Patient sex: M
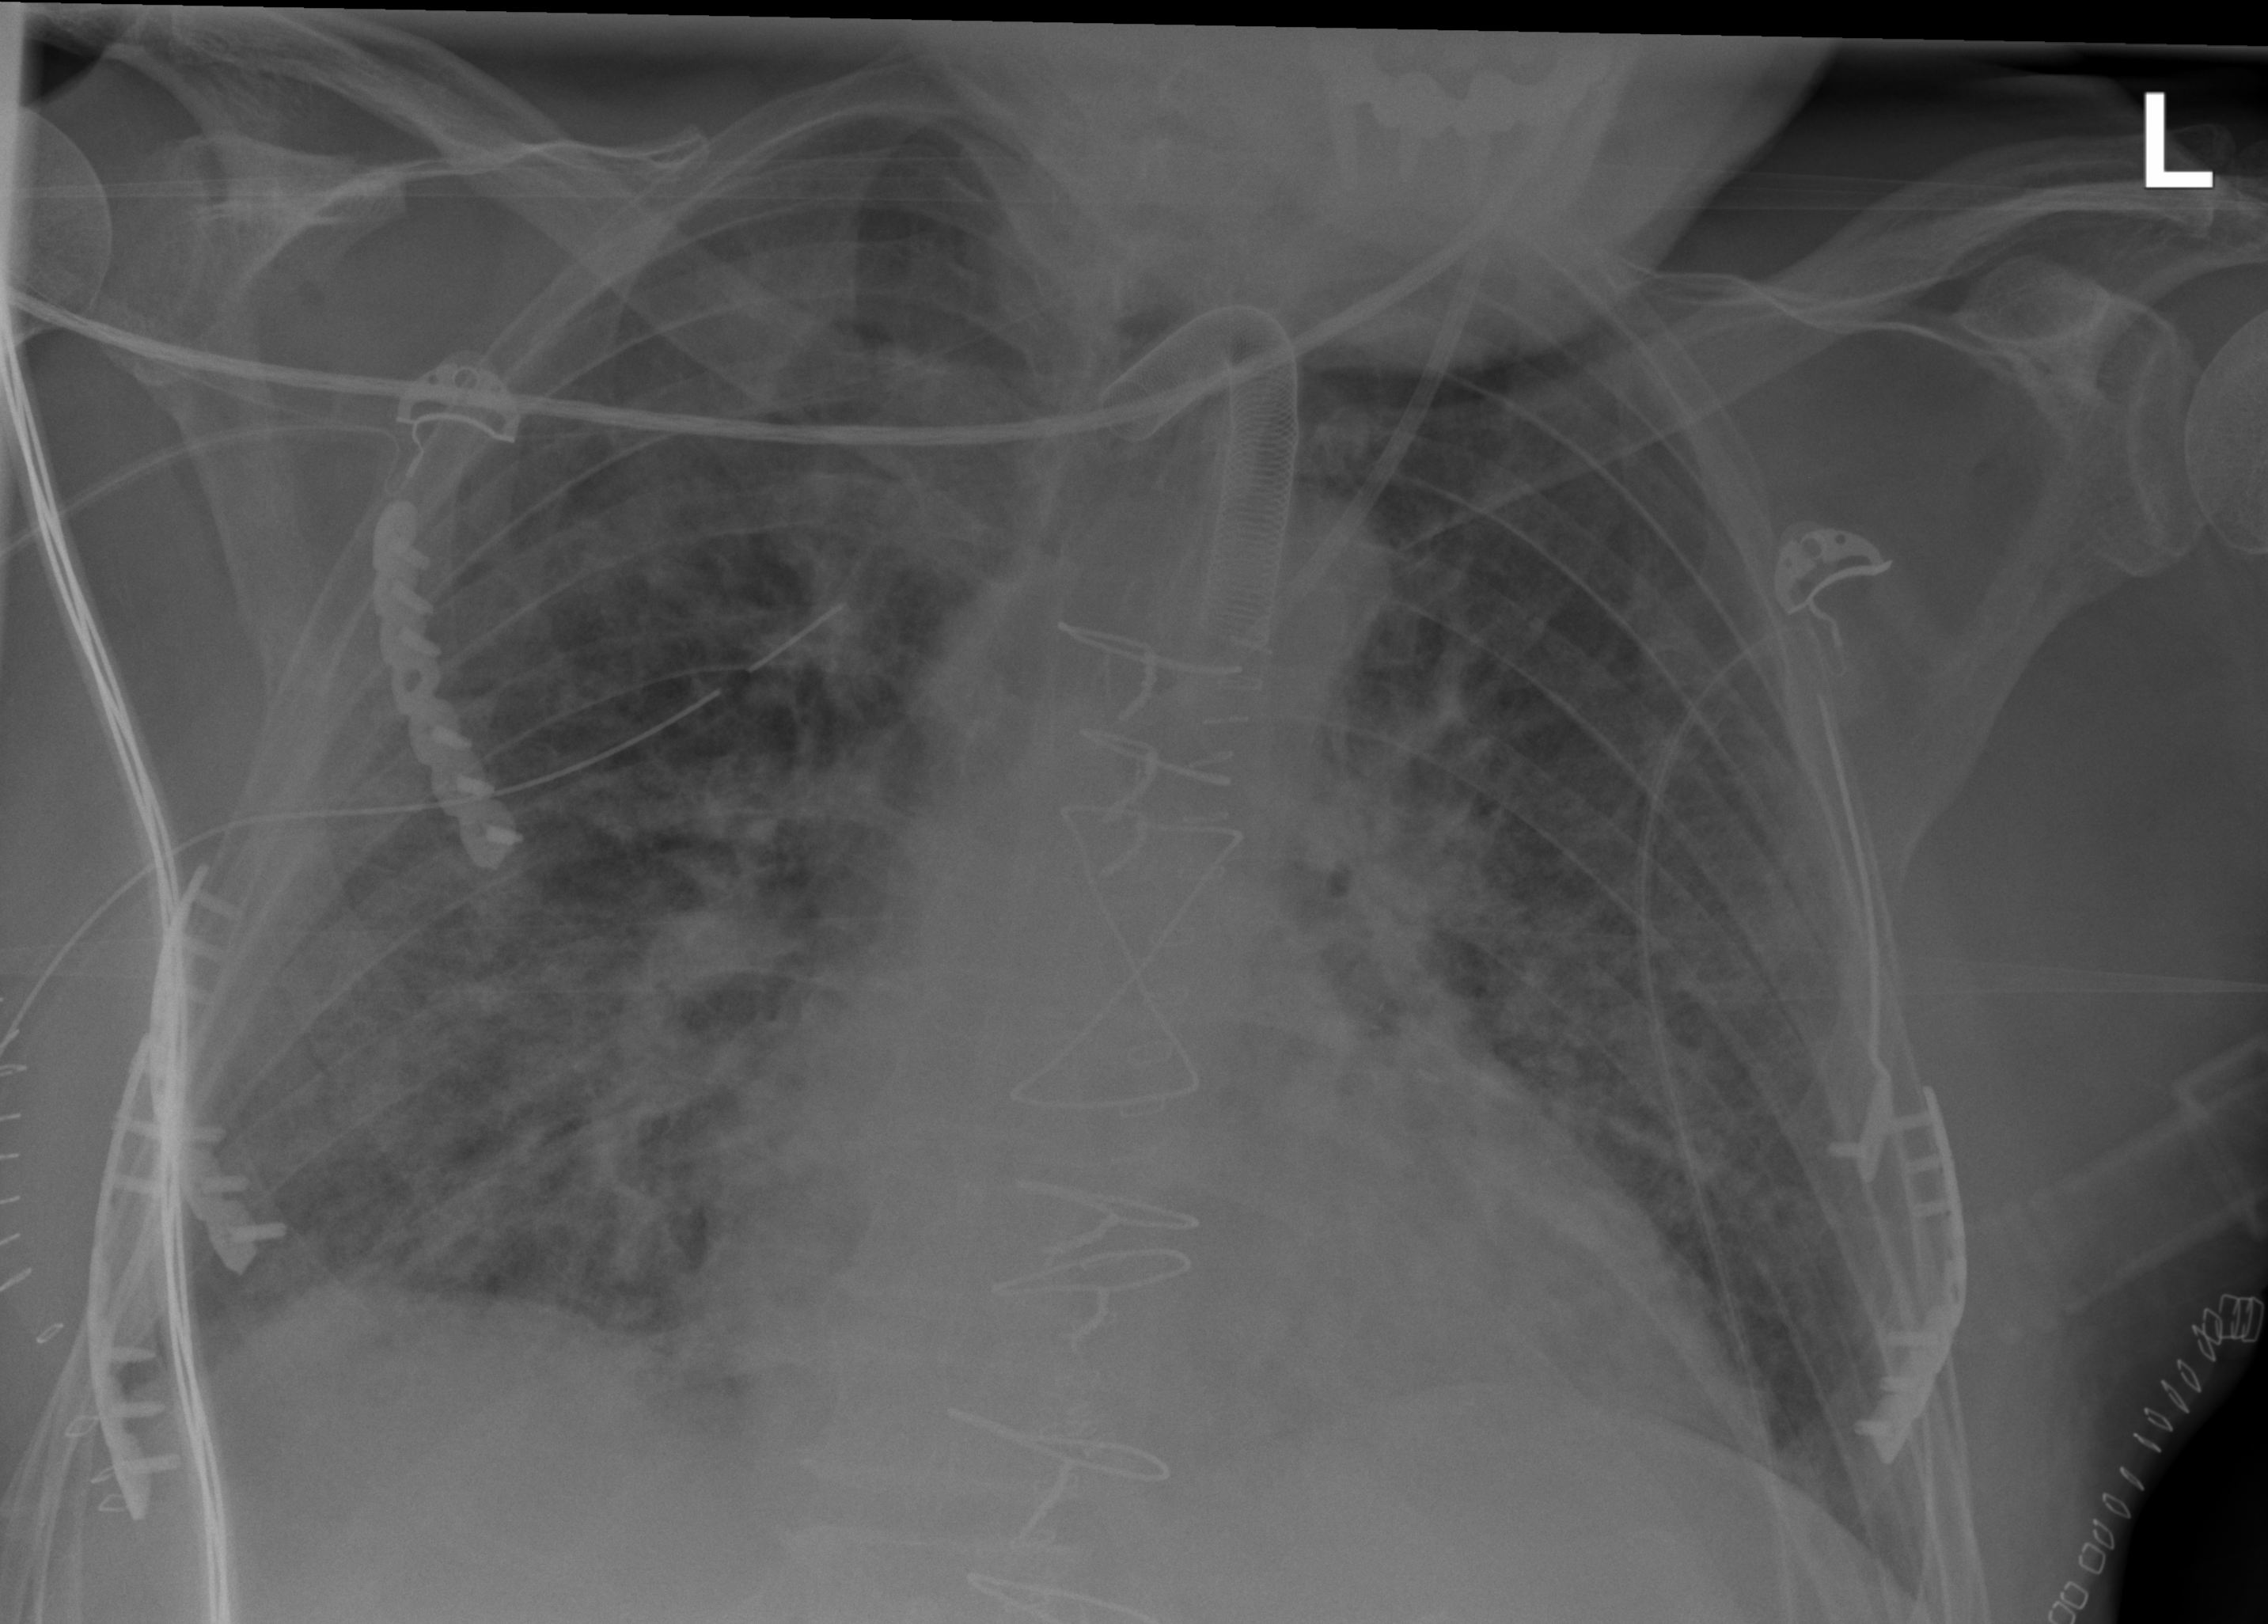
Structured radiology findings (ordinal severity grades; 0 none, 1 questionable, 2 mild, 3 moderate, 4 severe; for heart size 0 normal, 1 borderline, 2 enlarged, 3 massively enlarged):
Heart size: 1
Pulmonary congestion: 2
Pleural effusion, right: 0
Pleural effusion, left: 0
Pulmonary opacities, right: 3
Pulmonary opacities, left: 3
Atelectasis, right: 2
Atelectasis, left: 2